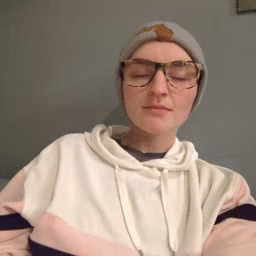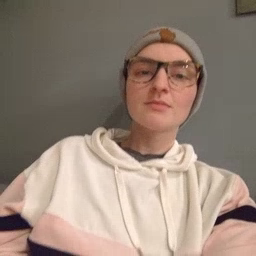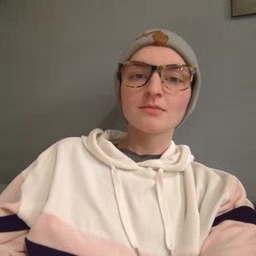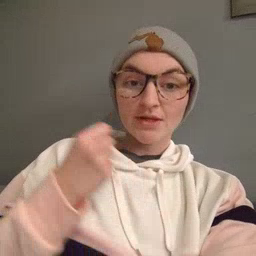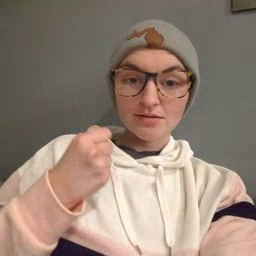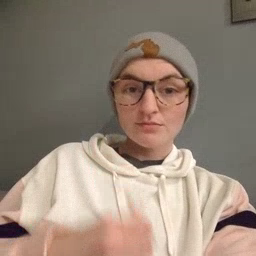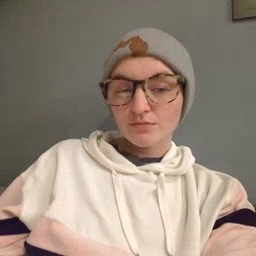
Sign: fast